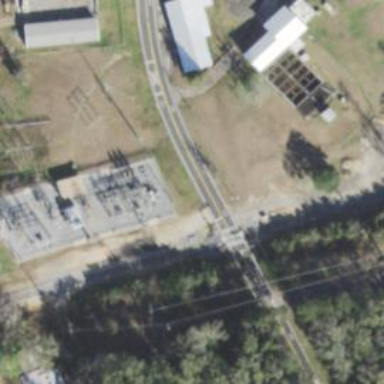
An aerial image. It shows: Power substation with transmission level designation. It is enclosed by fence.